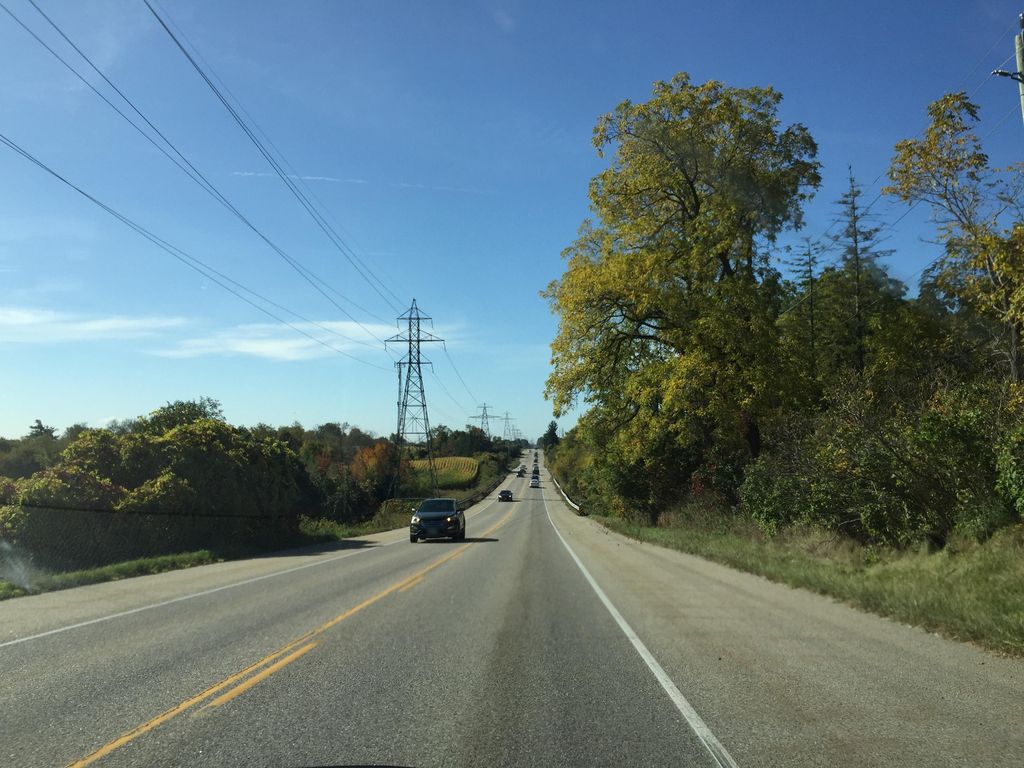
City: kitchener-waterloo